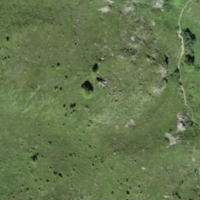
EUNIS habitat code: 26
Species observed at this site:
Phoenicurus ochruros
Anthus spinoletta